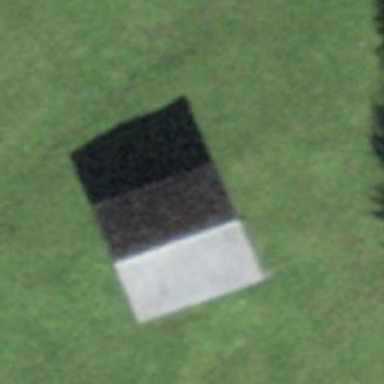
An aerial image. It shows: Rural barn.